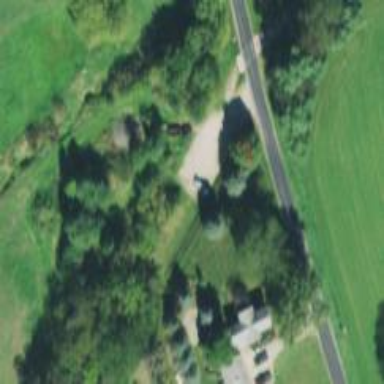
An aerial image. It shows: Cycleway.